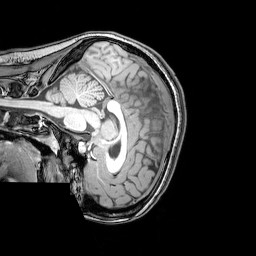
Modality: T1w
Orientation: sagittal
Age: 25
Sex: female
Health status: healthy
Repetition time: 0.081 s
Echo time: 0.037 s